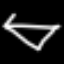
Label: diamond